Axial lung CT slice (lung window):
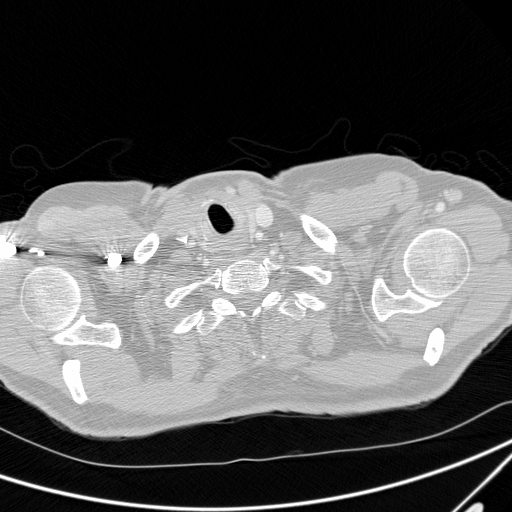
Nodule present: no